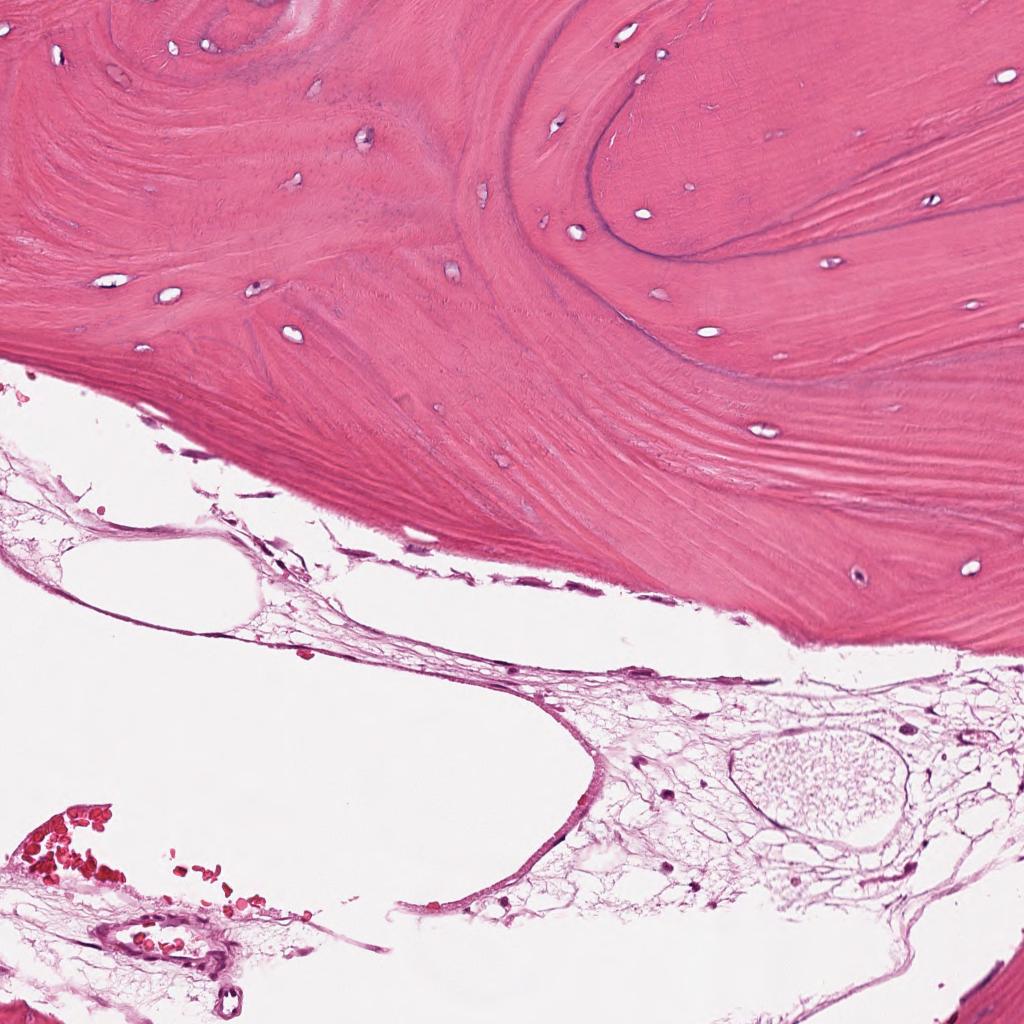
Label: Non-Tumor